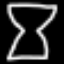
Label: hourglass